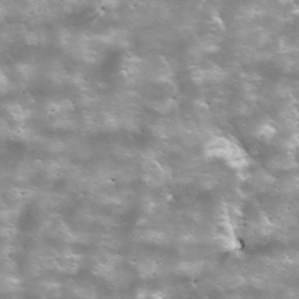
Label: non_frost